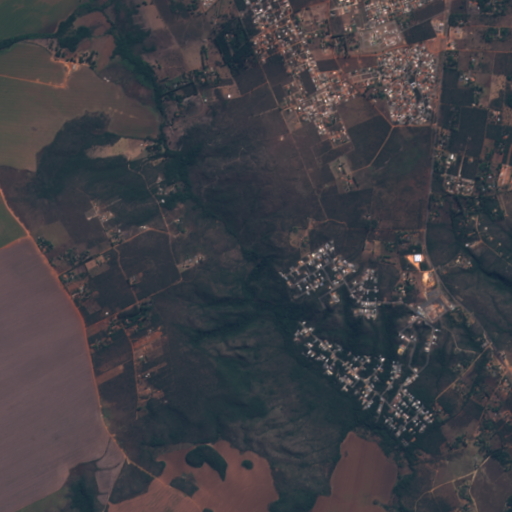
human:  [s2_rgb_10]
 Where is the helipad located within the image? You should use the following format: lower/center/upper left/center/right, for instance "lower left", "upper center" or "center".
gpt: The helipad is located in the center right of the image.
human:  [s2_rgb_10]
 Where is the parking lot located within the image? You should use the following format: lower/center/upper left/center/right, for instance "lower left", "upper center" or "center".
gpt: The parking lot is located in the upper right of the image.
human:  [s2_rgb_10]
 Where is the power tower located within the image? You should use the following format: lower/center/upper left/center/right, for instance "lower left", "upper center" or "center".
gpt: The power tower is located in the right of the image.
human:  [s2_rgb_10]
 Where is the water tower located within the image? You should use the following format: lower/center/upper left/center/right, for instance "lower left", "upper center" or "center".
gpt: The water tower is located in the upper right of the image.
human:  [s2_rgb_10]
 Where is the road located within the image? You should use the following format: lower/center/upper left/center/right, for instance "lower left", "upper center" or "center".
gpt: There is no road in the image.